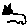
Label: cat